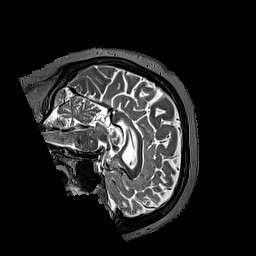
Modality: T2w
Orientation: sagittal
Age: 51
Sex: female
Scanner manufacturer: siemens
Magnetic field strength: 3 T
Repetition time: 3.2 s
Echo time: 0.567 s